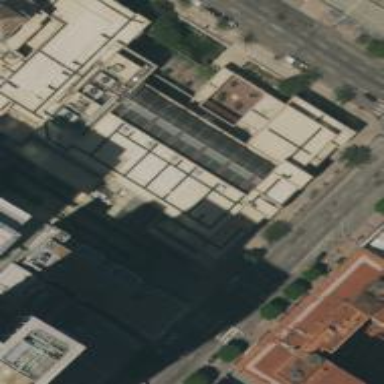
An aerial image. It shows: Part of building is shown in the image.